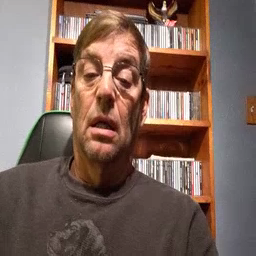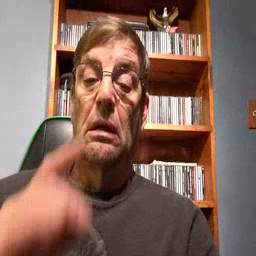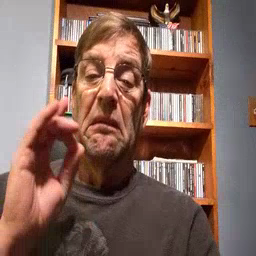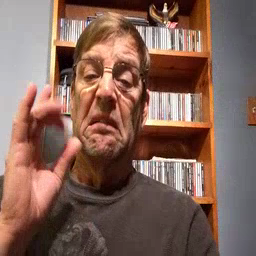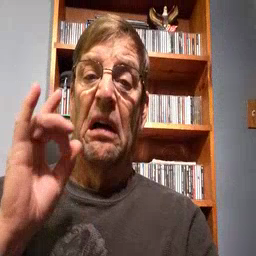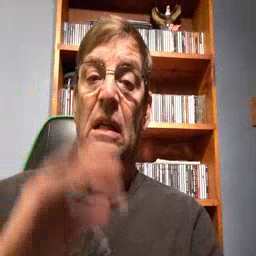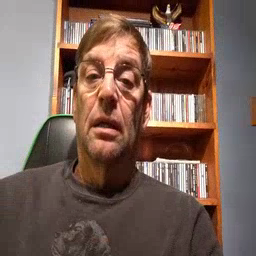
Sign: yucky